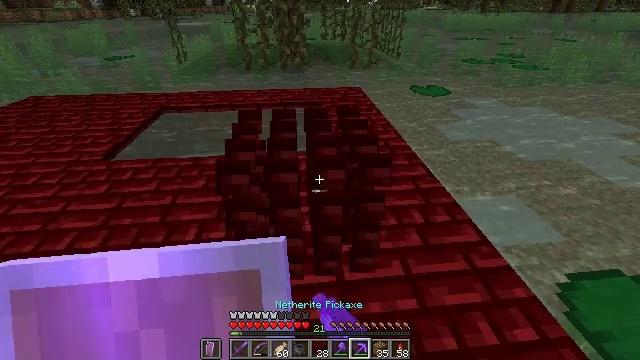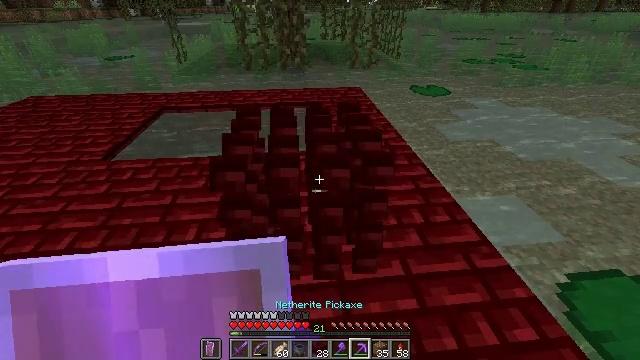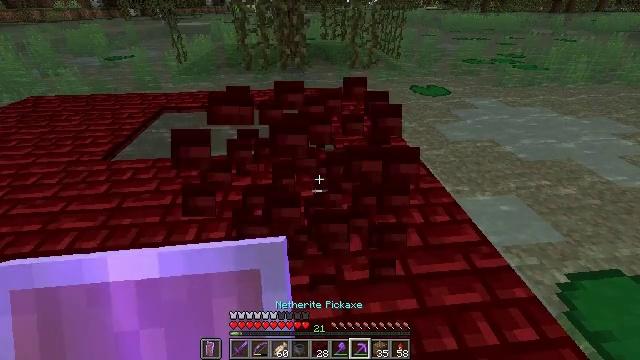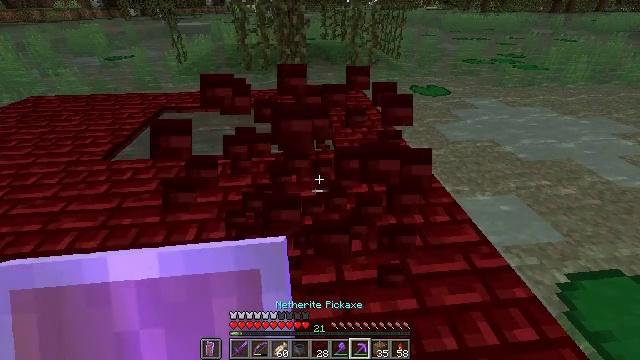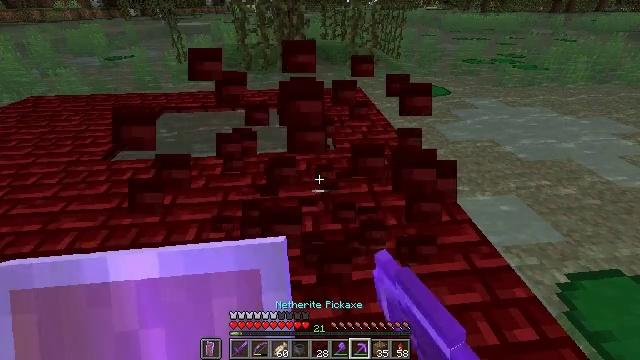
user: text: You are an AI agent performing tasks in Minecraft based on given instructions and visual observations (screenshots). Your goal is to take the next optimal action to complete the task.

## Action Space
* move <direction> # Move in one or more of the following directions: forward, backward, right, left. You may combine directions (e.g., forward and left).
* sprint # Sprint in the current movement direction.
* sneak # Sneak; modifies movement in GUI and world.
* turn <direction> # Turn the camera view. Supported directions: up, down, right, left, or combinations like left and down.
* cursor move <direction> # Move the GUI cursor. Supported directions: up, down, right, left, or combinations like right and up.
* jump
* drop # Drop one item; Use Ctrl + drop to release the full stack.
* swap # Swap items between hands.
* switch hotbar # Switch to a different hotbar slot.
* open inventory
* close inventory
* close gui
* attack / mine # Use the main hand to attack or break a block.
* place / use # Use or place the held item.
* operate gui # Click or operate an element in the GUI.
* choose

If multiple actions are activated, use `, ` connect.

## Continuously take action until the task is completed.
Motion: motion action
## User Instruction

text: mine block red nether bricks
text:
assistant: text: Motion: attack / mine
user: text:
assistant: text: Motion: attack / mine
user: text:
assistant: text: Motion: attack / mine
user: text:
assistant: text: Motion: no_op
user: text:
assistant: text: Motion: no_op